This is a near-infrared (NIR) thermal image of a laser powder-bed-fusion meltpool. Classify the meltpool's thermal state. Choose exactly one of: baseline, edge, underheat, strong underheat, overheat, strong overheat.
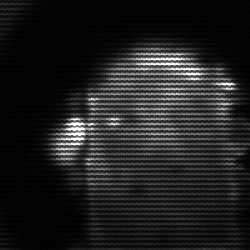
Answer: baseline